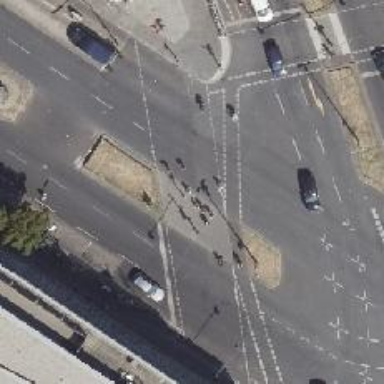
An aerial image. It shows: Footway crossing with traffic signals and central island.